Question: I didn't have this problem on previous versions of Phonegap. But in 2.2, when I change the orientation, it doesn't update the 'uiwebview'.
Does phonegap not support landscape view by default? How do you handle this?

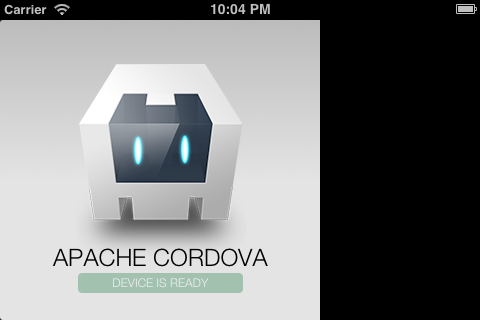
Answer: This is not an issue with the WebView getting updated but with the meta tag in the index.html's document head.
'''
<meta name="viewport" content="user-scalable=no, initial-scale=1, maximum-scale=1, minimum-scale=1, width=device-width, height=device-height, target-densitydpi=device-dpi" />
'''
After removing the unnecessary 'height=device-height' everything works just fine
'''
<meta name="viewport" content="user-scalable=no, initial-scale=1, maximum-scale=1, minimum-scale=1, width=device-width, target-densitydpi=device-dpi" />
'''